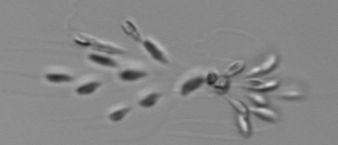
Label: Dinobryon